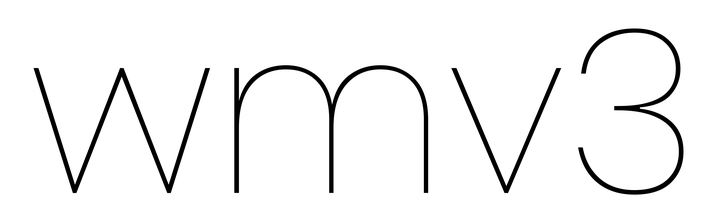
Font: Poppins-Thin